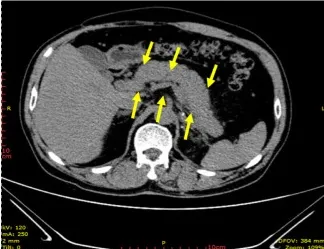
(D) The abdominal CT scan showed diffuse enlargement of the pancreas with mild surrounded by inflammatory stranding [yellow arrow.
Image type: radiology (ct)